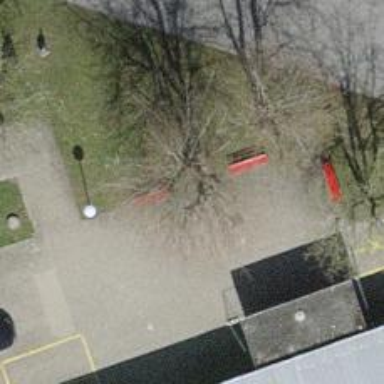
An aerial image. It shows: Bench for seating.